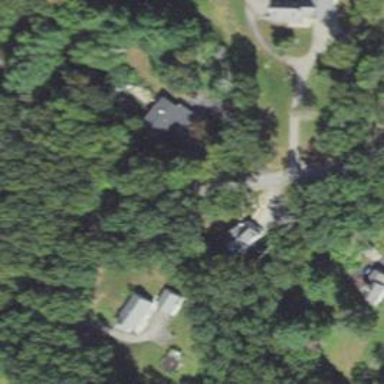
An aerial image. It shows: Residential driveway designated as service road.